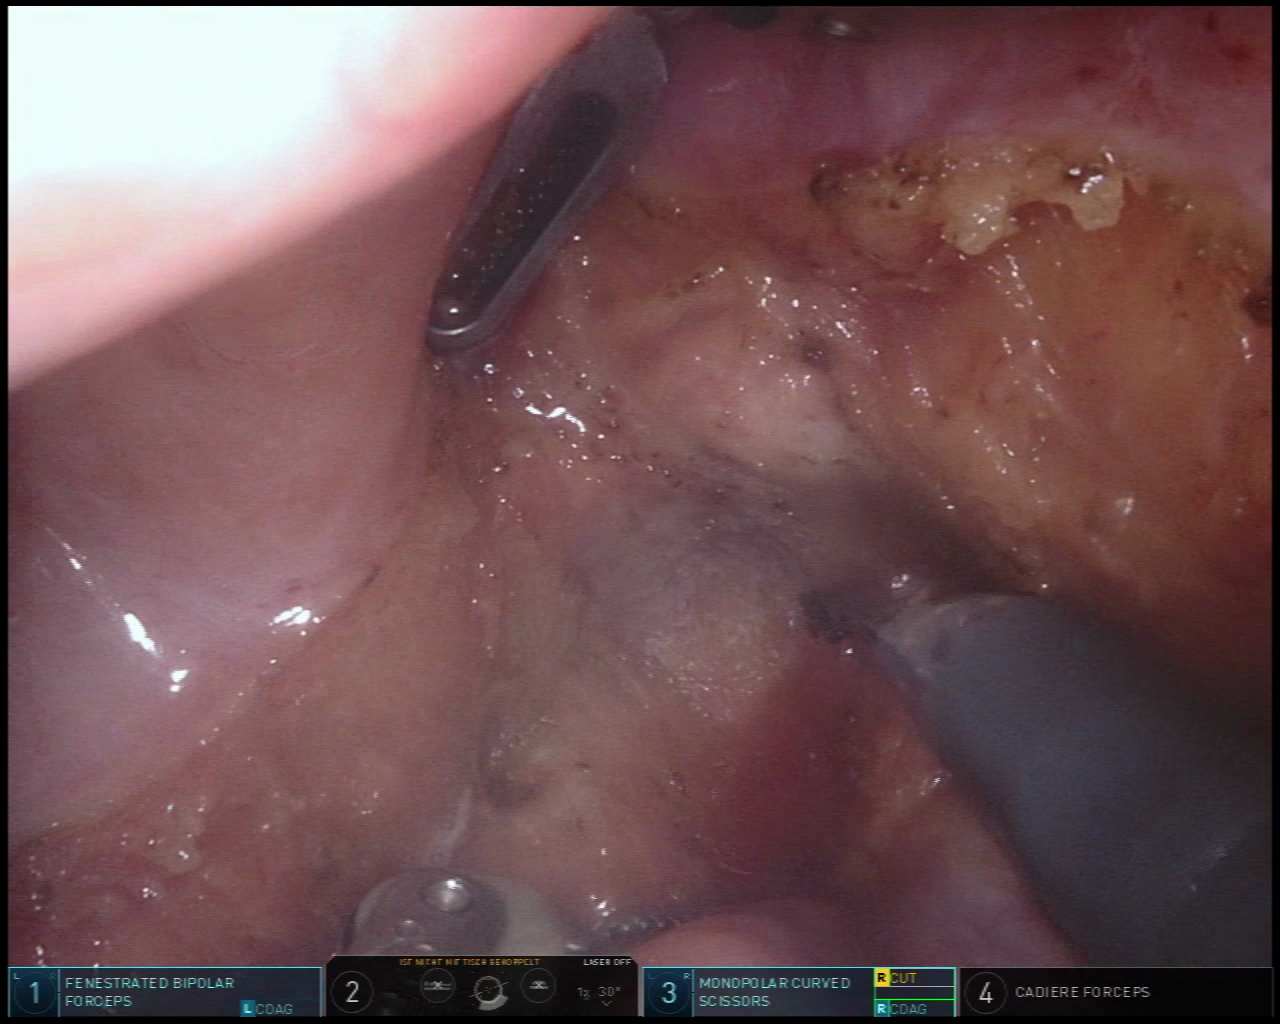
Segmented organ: vesicular_glands
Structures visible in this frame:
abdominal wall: no
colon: no
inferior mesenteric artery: no
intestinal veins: no
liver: no
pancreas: no
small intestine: no
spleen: no
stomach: no
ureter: no
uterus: no
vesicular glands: yes